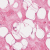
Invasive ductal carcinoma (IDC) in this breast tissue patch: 0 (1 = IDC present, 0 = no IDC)